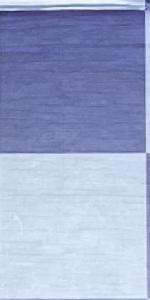
Label: Empty